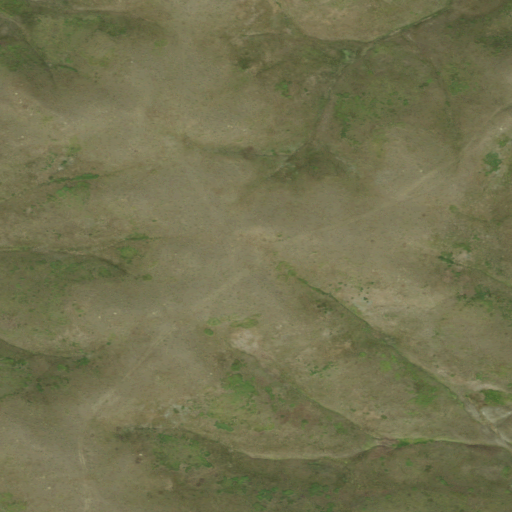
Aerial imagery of mountains in South Dakota named Iron Post Buttes containing grassland and open development